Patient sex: F
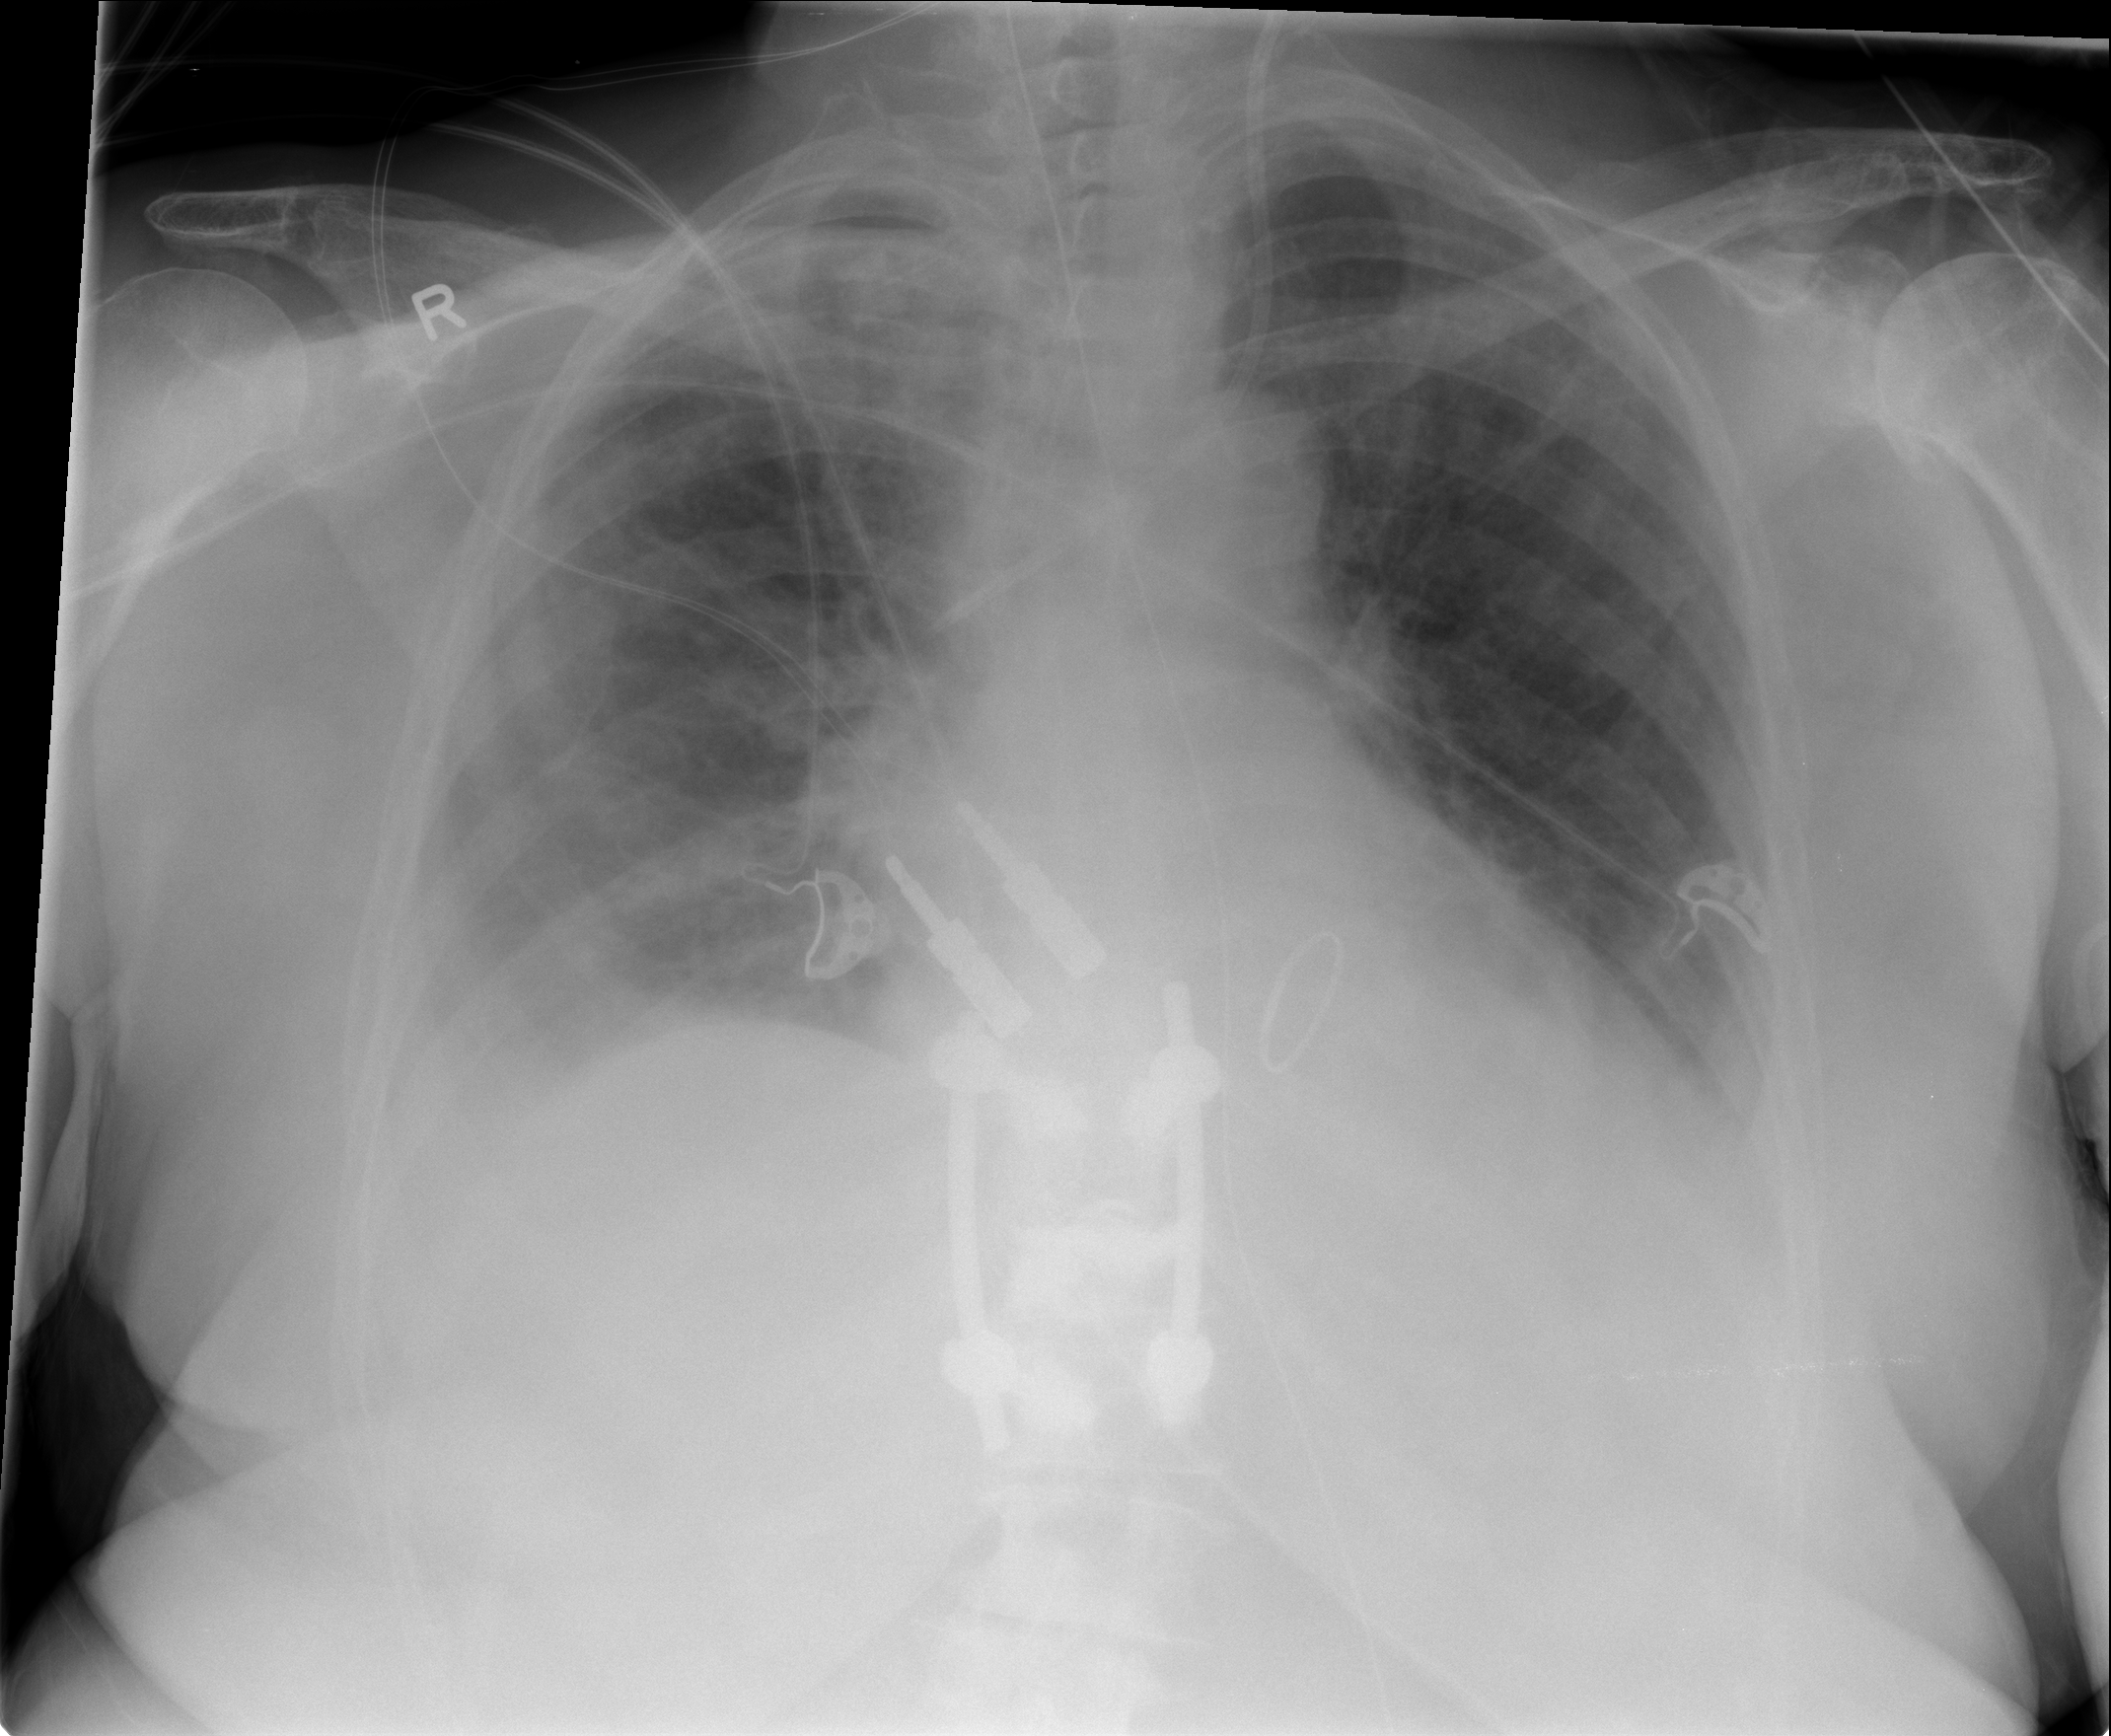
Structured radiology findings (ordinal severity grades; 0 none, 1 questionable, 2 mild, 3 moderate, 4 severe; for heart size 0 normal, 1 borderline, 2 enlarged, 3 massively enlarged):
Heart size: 0
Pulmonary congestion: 2
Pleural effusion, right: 2
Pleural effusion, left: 2
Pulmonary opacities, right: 2
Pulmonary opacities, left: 1
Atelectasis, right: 2
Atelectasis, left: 2